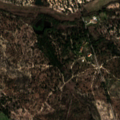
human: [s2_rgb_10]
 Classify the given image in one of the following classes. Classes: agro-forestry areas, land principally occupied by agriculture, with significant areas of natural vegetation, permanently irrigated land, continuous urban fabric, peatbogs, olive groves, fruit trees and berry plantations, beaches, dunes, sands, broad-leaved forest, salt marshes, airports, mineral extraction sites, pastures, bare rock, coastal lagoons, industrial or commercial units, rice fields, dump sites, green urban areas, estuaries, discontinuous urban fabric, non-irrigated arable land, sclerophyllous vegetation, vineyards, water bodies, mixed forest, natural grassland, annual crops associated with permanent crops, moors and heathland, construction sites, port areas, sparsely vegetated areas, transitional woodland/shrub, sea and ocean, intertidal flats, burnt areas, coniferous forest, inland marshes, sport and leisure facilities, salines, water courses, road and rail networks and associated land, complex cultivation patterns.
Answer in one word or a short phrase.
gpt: pastures, agro-forestry areas, broad-leaved forest, mixed forest, transitional woodland/shrub